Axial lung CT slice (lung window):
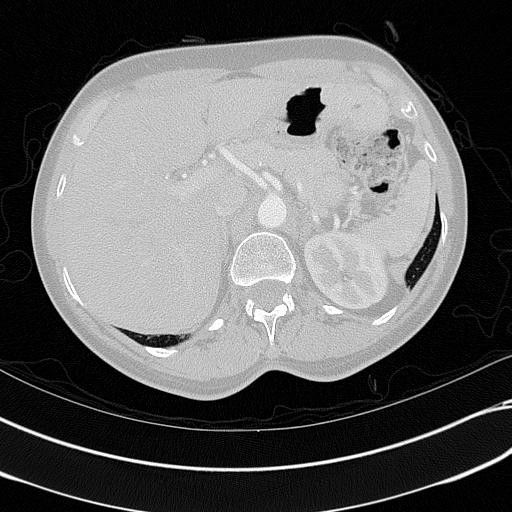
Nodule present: no